Aerial crown-view tile of a tropical tree (Barro Colorado Island, Panama), acquired 20250616:
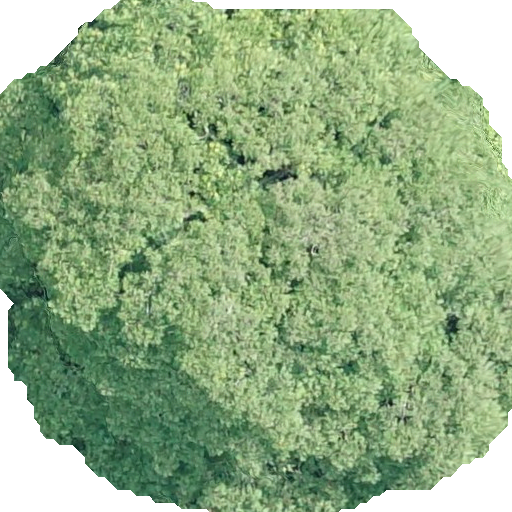
Species: Dipteryx oleifera
GBIF accepted scientific name: Dipteryx oleifera
Crown area: 348.273 m²